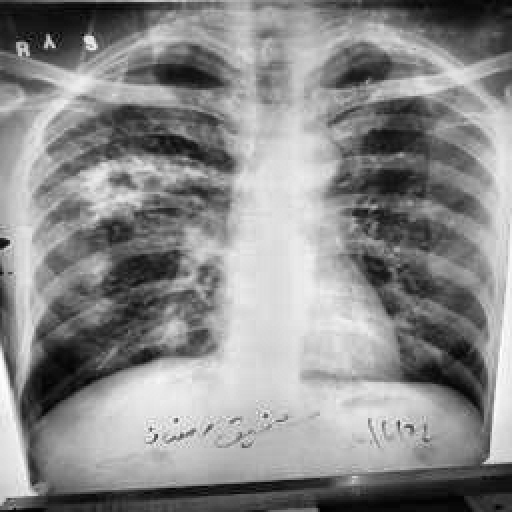
Finding: TUBERCULOSIS